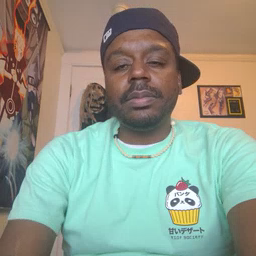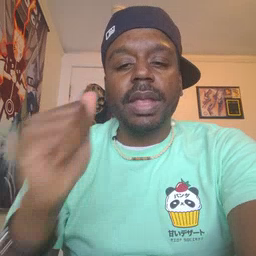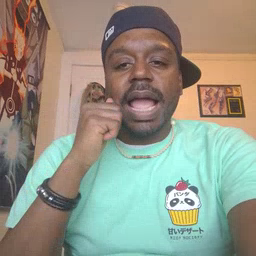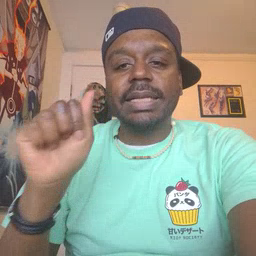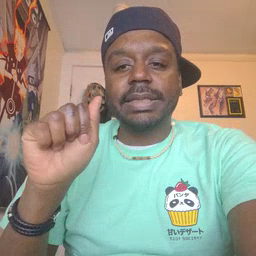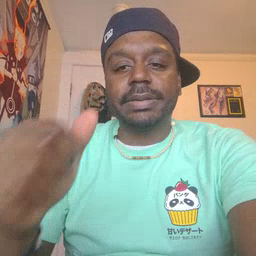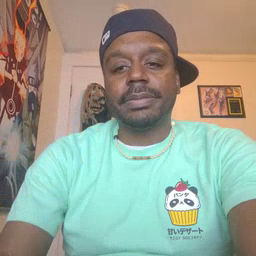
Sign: aunt